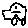
Label: car